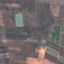
Label: PermanentCrop